Aerial crown-view tile of a tropical tree (Barro Colorado Island, Panama), acquired 20250317:
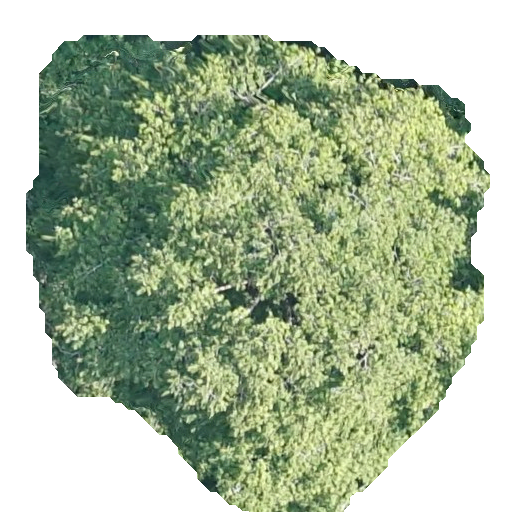
Species: Virola surinamensis
GBIF accepted scientific name: Virola surinamensis
Crown area: 257.464 m²